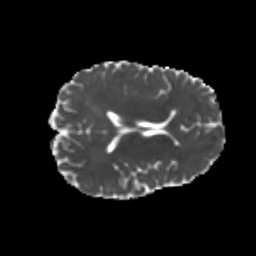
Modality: MD
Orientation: axial
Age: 21
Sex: male
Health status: healthy
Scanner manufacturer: philips
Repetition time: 7.388 s
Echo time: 0.08599 s